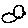
Label: bird